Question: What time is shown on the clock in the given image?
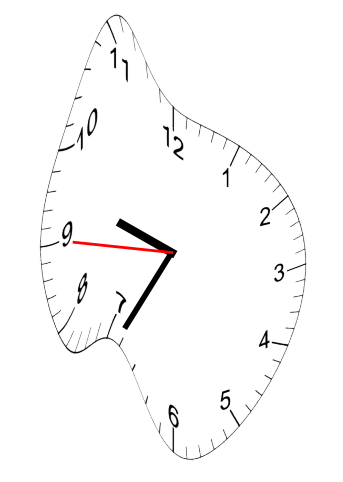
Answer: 09:34:45